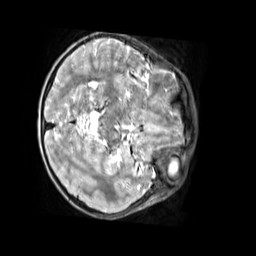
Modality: T2w
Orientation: axial
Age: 10
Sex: male
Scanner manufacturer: siemens
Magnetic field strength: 3 T
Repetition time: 3.2 s
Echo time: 0.408 s